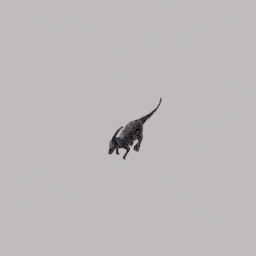
Label: animals